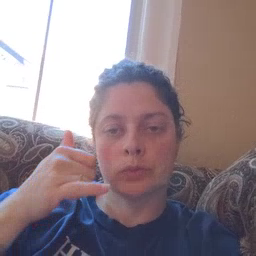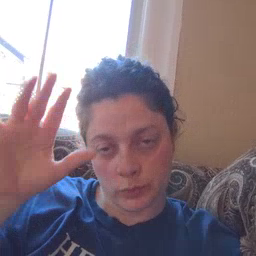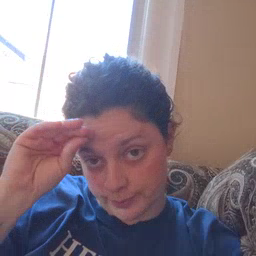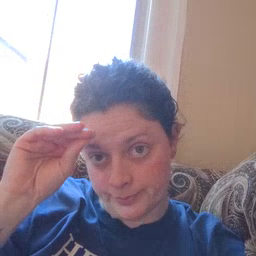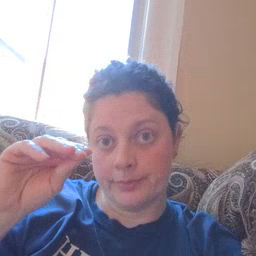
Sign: cowboy